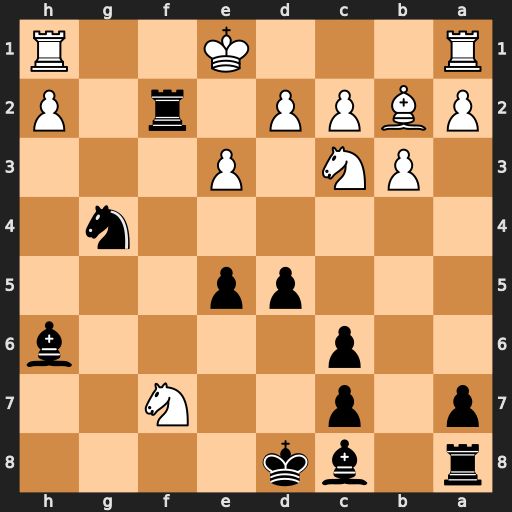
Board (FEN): r1bk4/p1p2N2/2p4b/3pp3/6n1/1PN1P3/PBPP1r1P/R3K2R
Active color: b
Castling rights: KQ
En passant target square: -
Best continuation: Rxf7